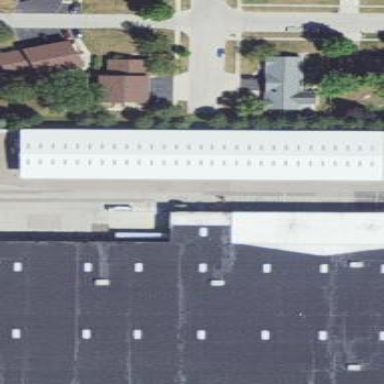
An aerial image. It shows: Commercial building used for retail.